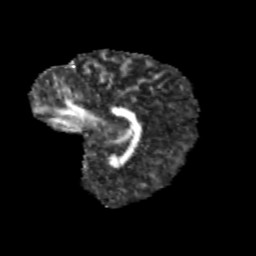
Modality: FA
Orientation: sagittal
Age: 13
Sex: male
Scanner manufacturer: siemens
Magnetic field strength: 3 T
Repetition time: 3.8 s
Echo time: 0.07 s